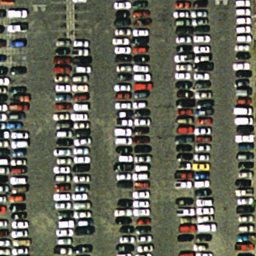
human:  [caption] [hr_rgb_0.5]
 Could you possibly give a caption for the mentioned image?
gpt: It is a parking lot with many cars densely arranged .

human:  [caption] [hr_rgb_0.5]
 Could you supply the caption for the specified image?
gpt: Lots of cars parked in lines in the parking lot .

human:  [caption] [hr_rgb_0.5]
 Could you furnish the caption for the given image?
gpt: Lots of cars are closed to each other in the parking lot .

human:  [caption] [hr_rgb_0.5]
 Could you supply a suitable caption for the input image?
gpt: Many cars are closed to each other in the parking lot .

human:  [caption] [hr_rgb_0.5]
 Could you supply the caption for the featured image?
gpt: Many cars densely arranged in the parking lot .